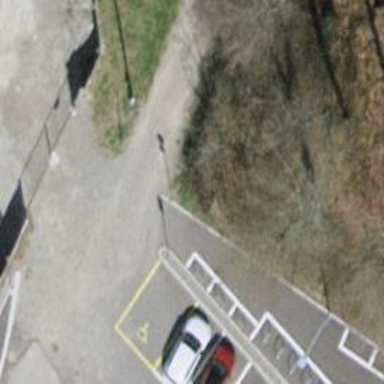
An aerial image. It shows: Bollard.